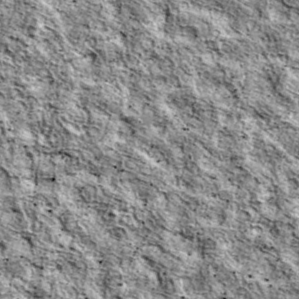
Label: non_frost